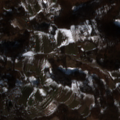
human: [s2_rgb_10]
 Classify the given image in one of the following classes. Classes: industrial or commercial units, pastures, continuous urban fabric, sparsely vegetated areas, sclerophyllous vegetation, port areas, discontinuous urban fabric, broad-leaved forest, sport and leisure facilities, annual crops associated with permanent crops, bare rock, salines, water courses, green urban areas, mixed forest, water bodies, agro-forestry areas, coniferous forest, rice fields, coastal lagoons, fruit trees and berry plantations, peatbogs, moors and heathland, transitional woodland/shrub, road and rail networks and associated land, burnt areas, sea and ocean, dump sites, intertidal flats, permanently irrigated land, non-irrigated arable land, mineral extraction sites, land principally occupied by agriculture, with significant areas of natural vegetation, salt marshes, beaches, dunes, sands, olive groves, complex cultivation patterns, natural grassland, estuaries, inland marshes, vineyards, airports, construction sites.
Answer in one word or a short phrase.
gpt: discontinuous urban fabric, complex cultivation patterns, broad-leaved forest